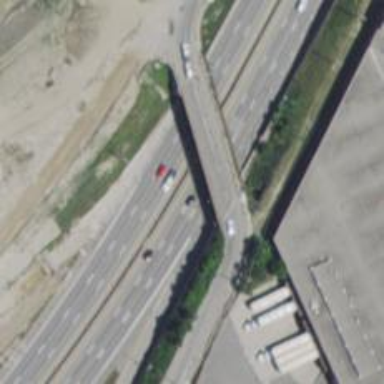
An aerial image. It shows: Asphalt motorway link.